Aerial crown-view tile of a tropical tree (Barro Colorado Island, Panama), acquired 20241216:
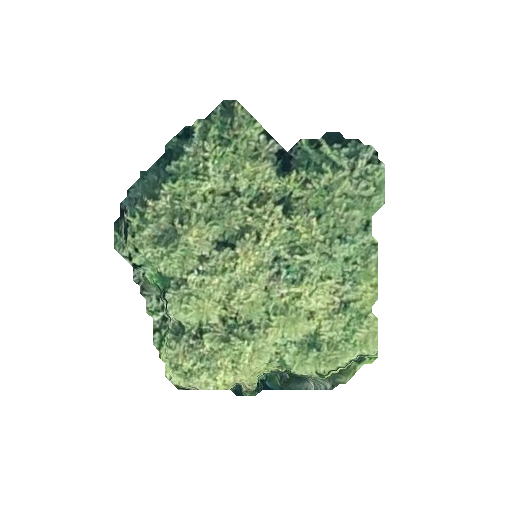
Species: Jacaranda copaia
GBIF accepted scientific name: Jacaranda copaia
Crown area: 86.559 m²